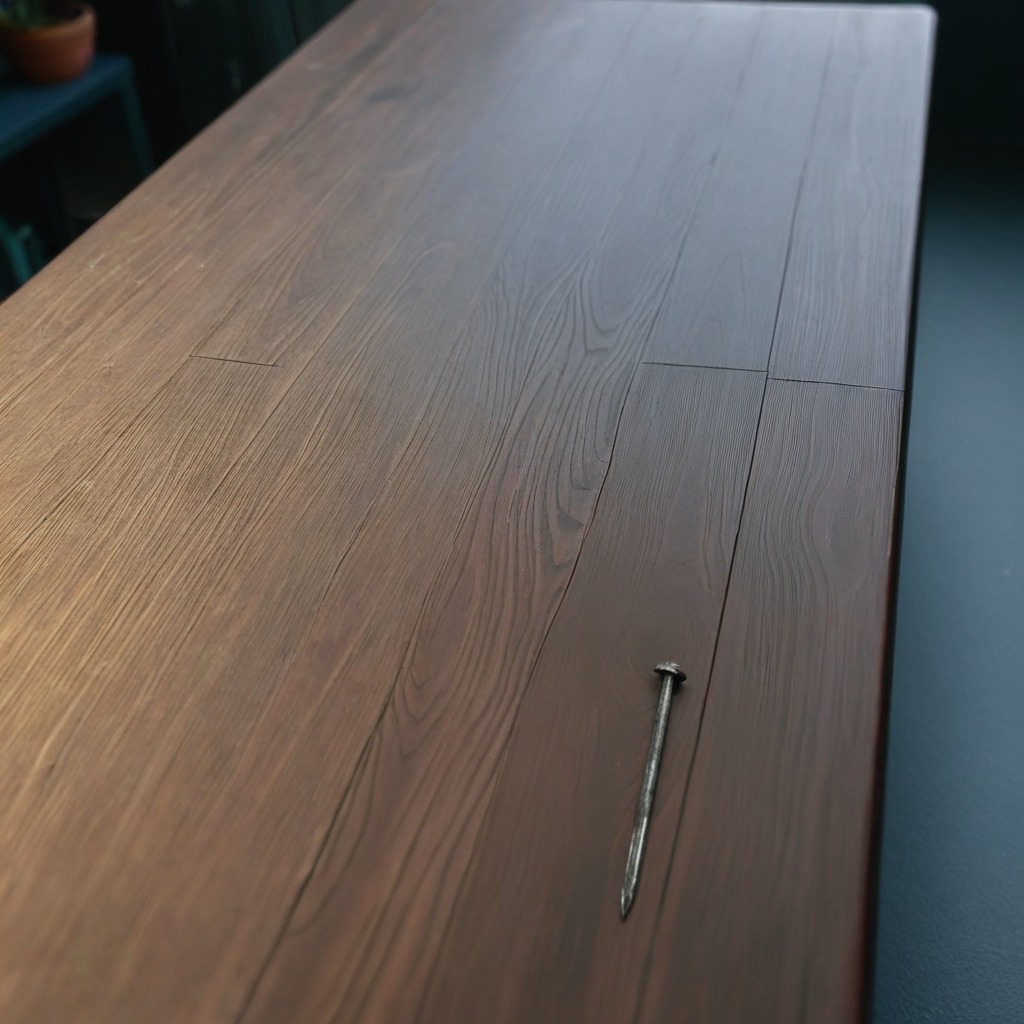
An iron nail is lying on the table.